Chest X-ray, PA view. Patient: 56 years old, sex F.
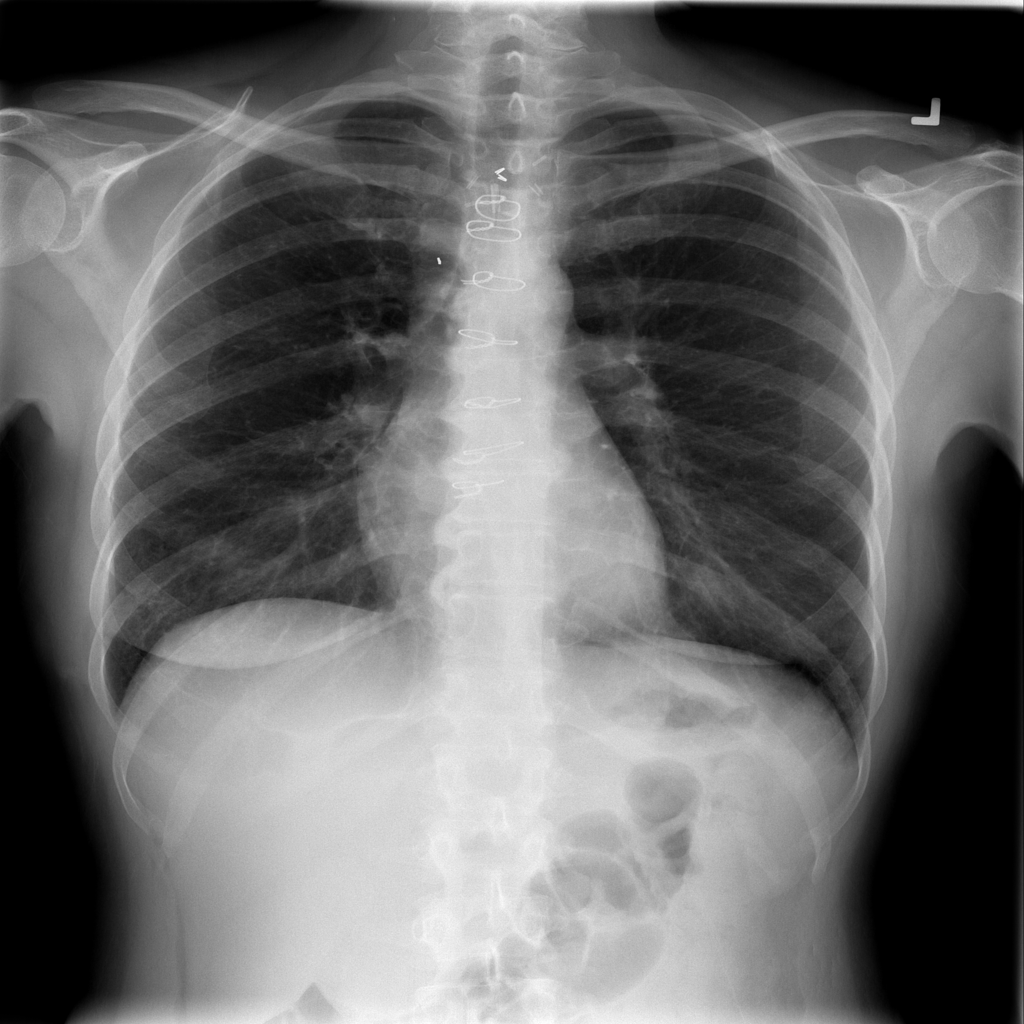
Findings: No Finding